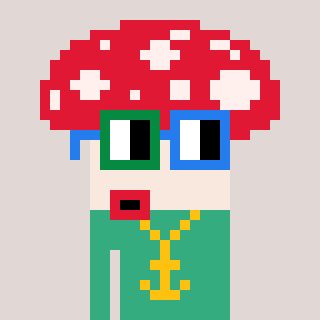
a pixel art character with square green and blue glasses, a mushroom-shaped head and a teal-colored body on a warm background